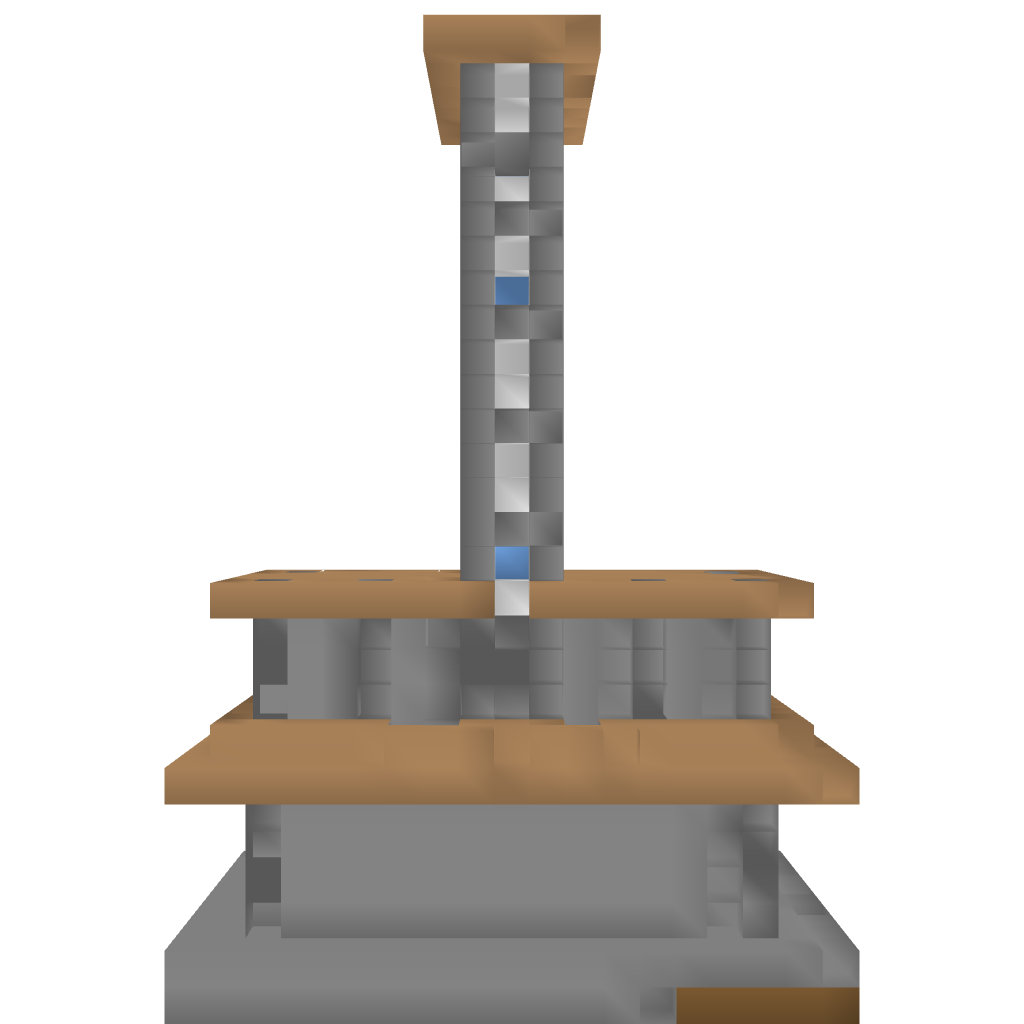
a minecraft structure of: Iron Arrow good quality